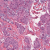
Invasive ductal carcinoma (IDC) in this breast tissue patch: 1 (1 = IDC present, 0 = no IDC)